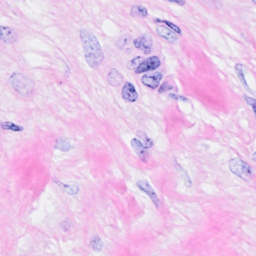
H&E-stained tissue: Breast